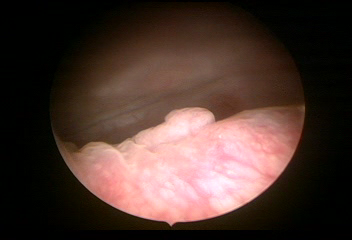
Modality: WLC
Class: Normal mucosa
Bladder cancer association: No